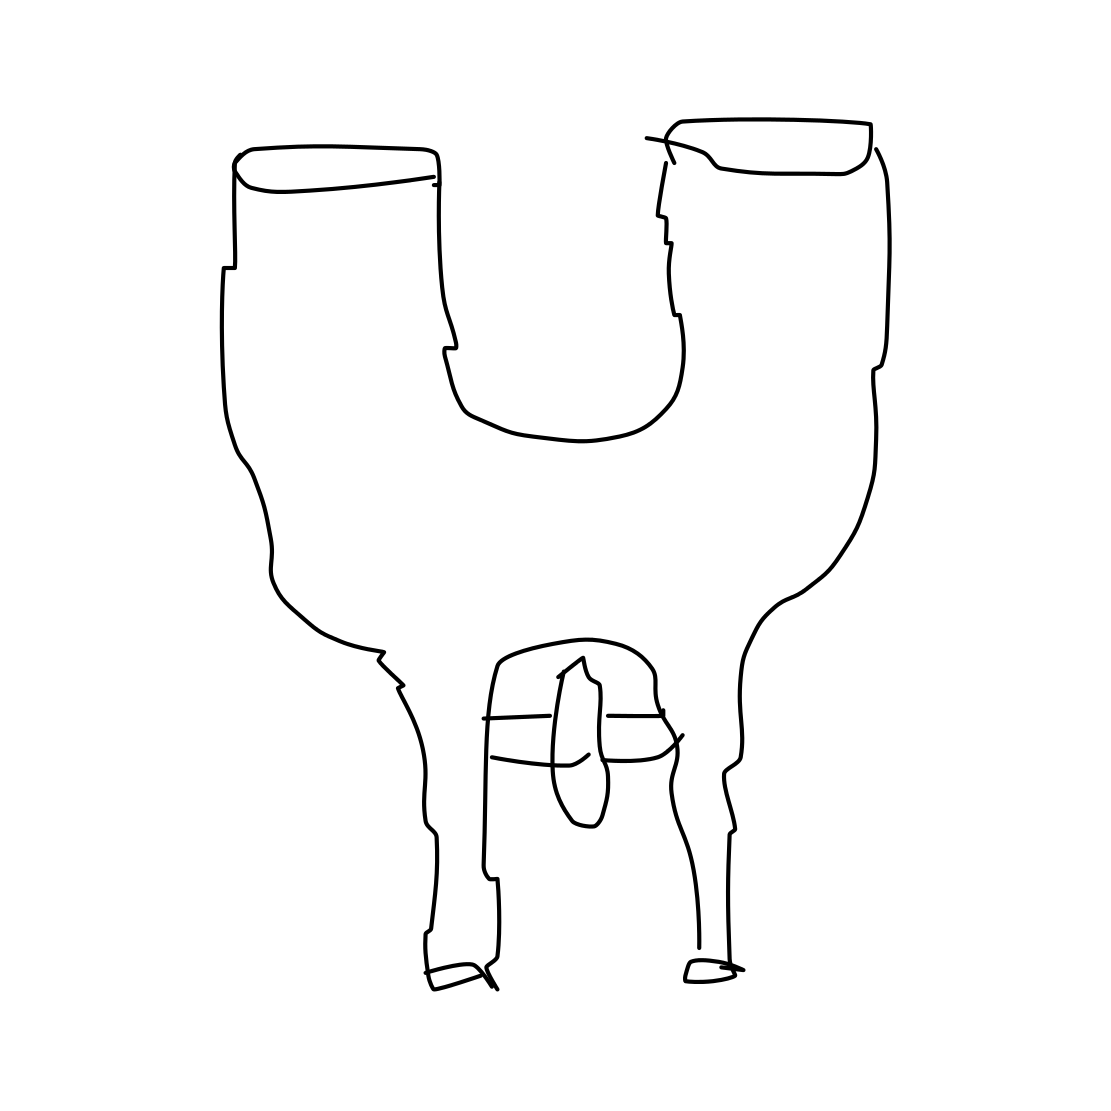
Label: binoculars